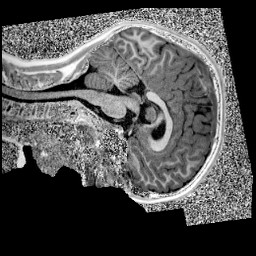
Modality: UNIT1
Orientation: sagittal
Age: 9
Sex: male
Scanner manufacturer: siemens
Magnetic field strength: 3 T
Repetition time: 4 s
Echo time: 0.00299 s